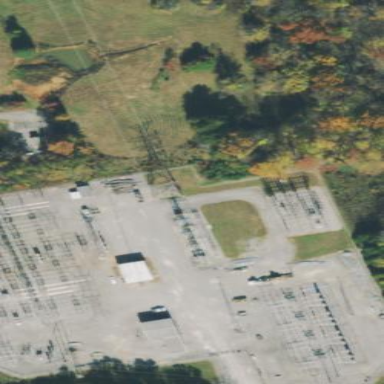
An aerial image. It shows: There is distribution substation enclosed by fence.